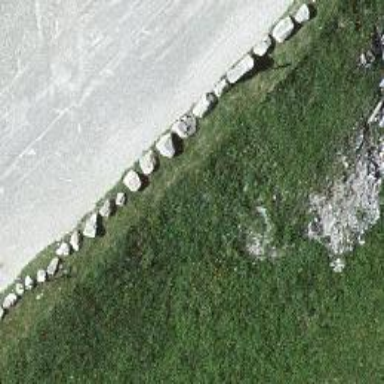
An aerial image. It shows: Block barrier.